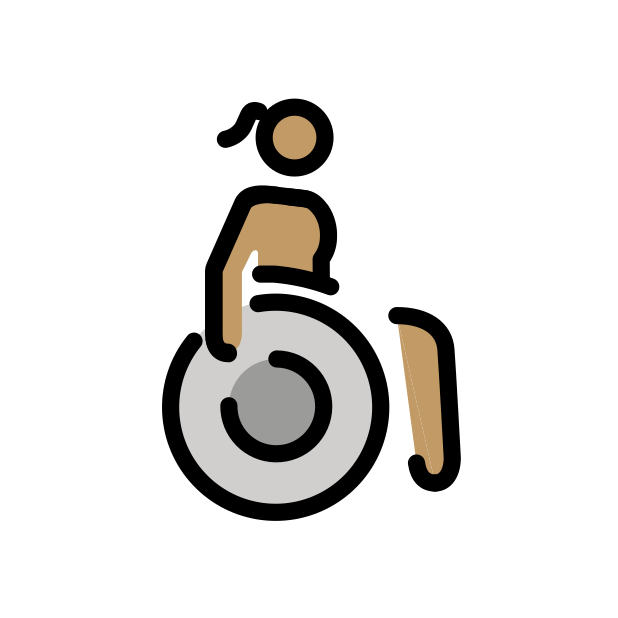
woman in manual wheelchair: medium skin tone